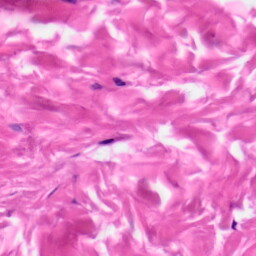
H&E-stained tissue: Skin